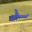
Label: 2